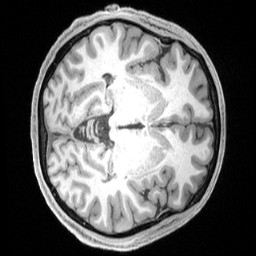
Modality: T1w
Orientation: axial
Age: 28
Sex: male
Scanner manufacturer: siemens
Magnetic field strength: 3 T
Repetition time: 2.4 s
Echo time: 0.00228 s